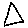
Label: triangle